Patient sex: F
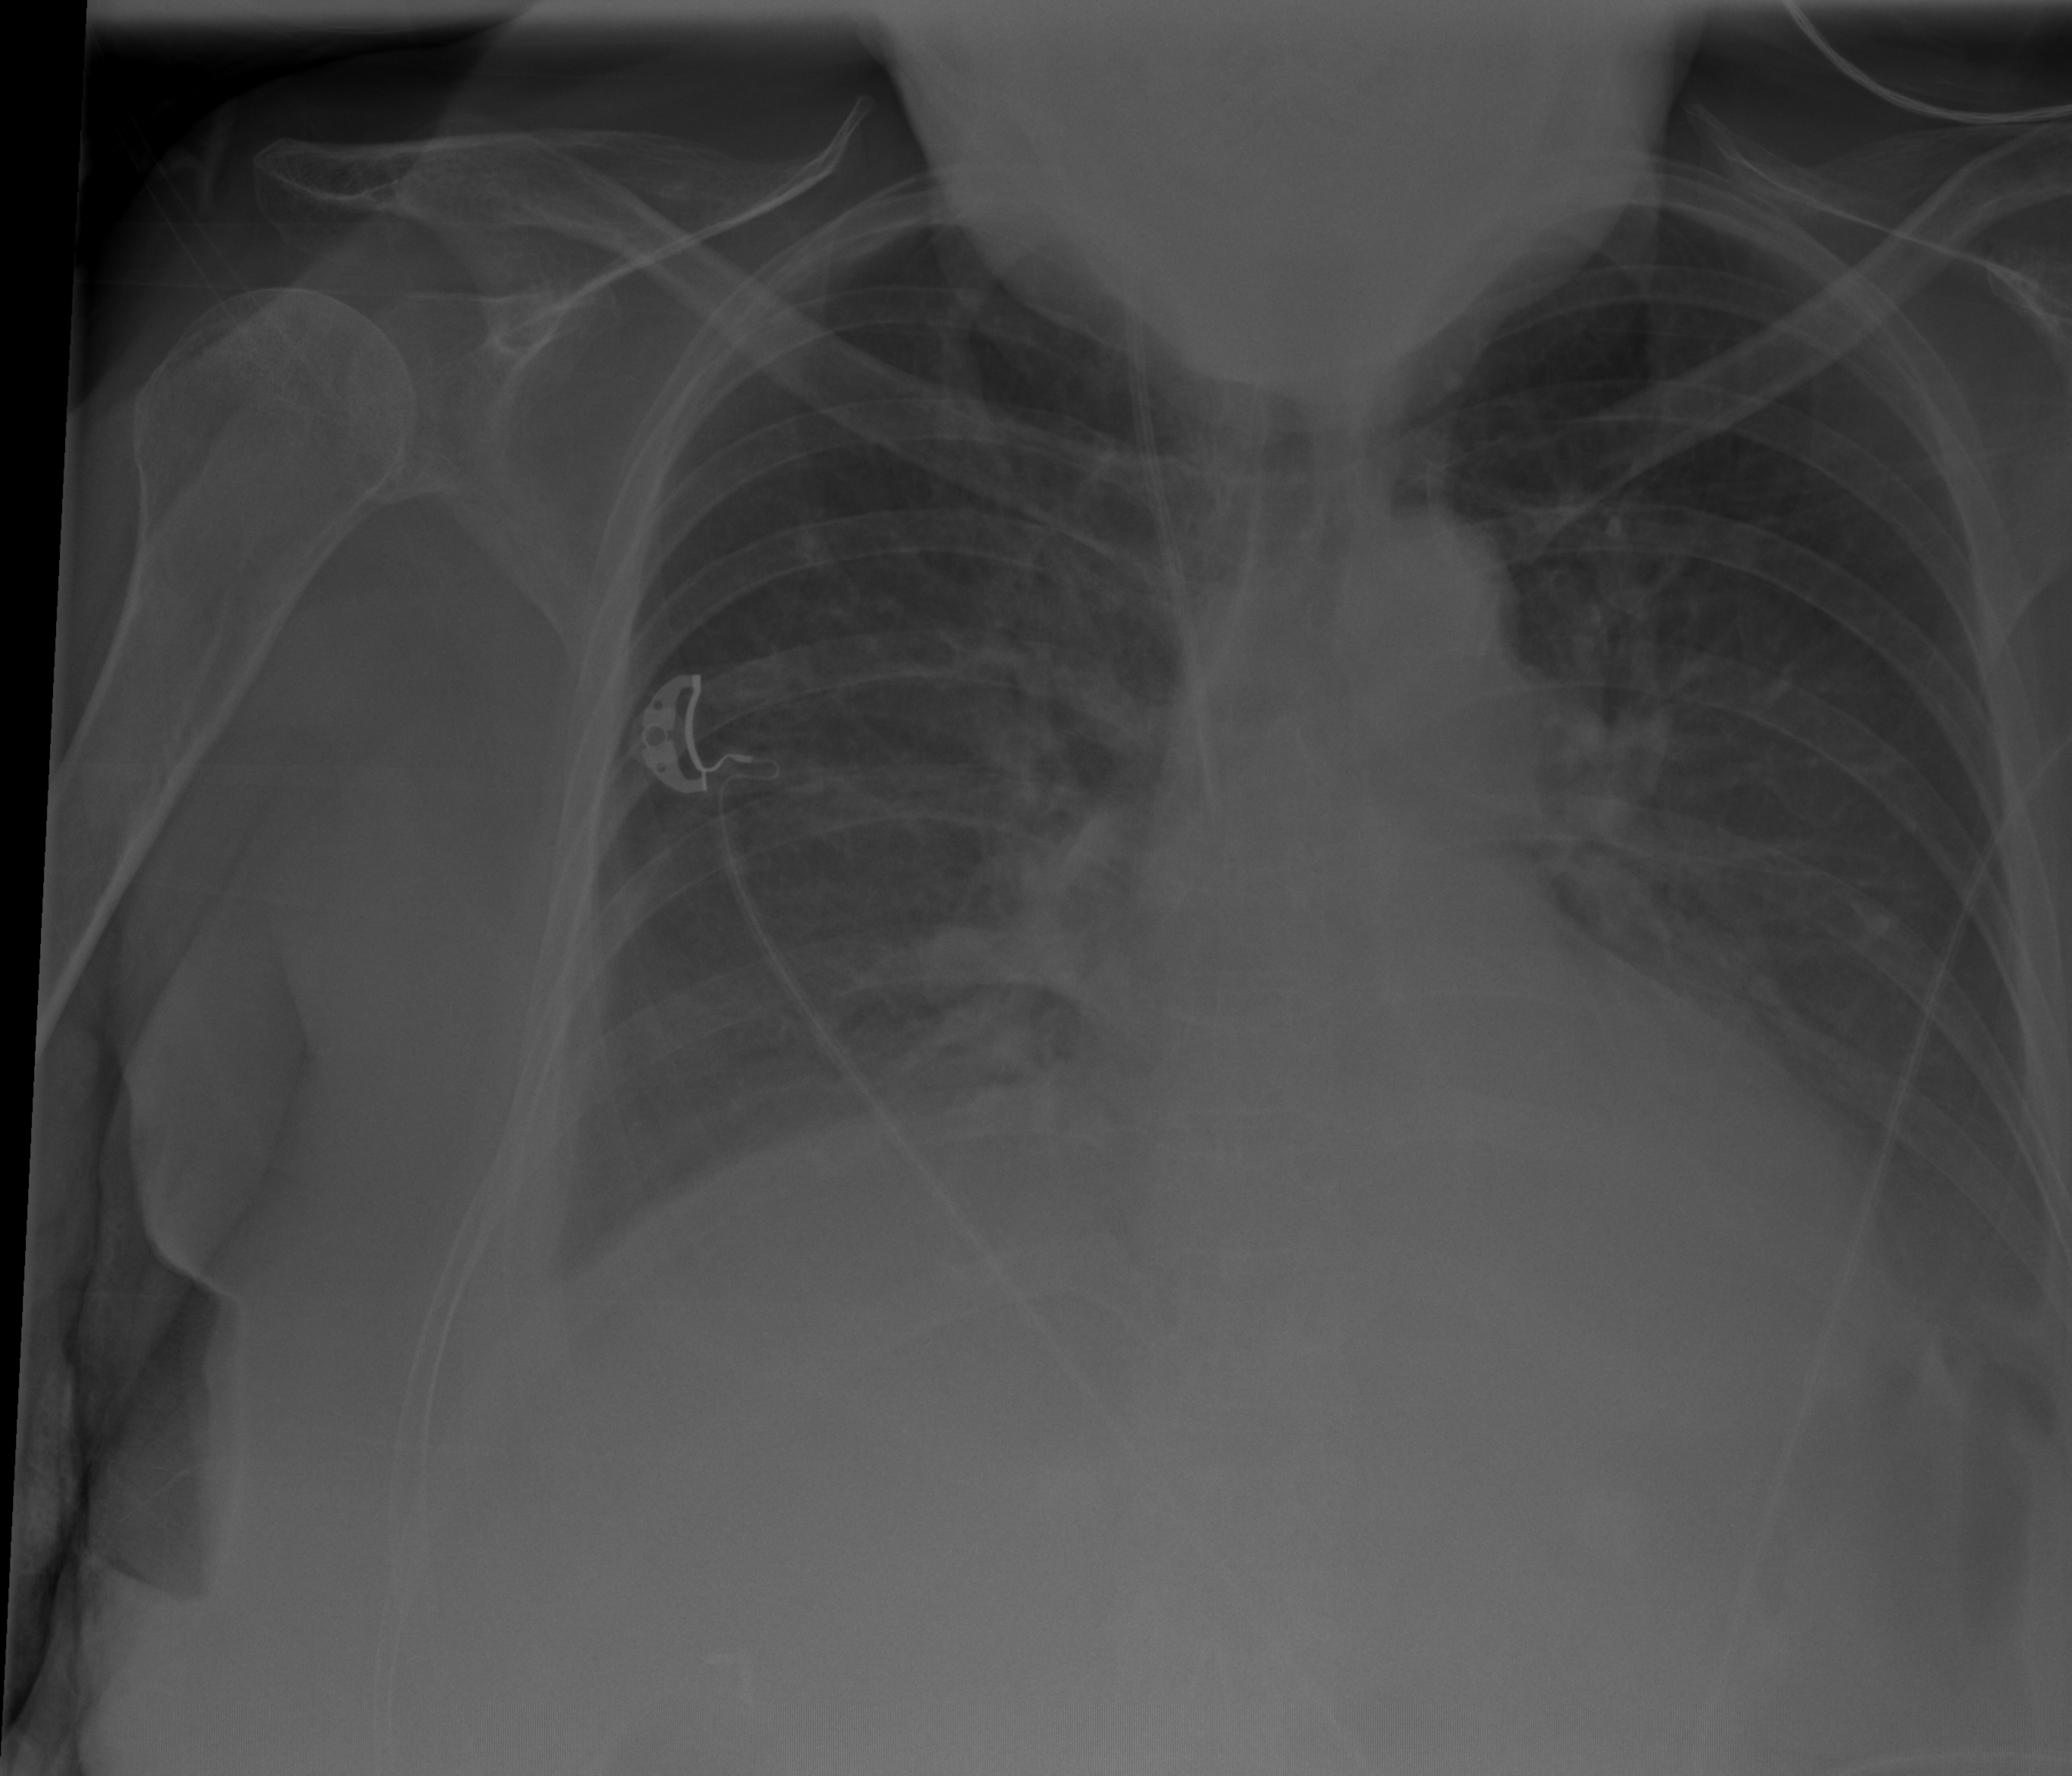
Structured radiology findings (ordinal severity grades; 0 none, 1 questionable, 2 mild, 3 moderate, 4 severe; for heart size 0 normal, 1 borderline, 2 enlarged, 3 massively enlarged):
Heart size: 2
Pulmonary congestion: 2
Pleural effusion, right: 2
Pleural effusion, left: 2
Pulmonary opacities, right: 2
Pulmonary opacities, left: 2
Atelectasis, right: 2
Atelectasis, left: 2